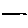
Label: line